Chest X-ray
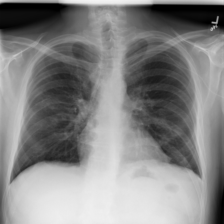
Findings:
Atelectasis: negative
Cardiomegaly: negative
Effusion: negative
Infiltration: positive
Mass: negative
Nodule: negative
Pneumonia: negative
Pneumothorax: negative
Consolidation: negative
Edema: negative
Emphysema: negative
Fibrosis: negative
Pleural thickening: negative
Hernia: negative